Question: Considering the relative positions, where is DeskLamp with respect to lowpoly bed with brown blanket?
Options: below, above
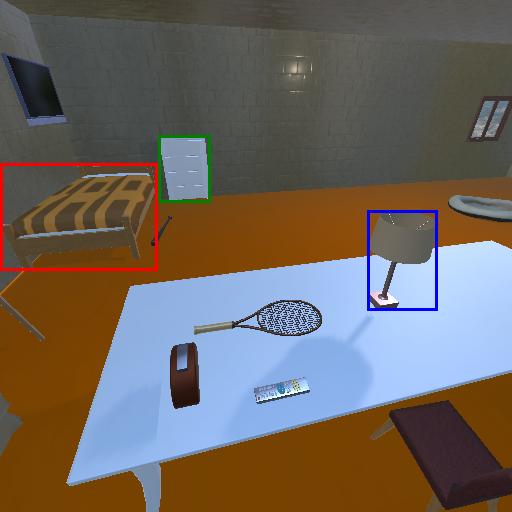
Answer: below